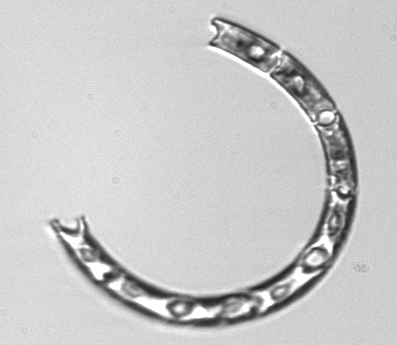
Label: Eucampia